Interaction volume radius: 5 \u00c5
Interaction volume height: 10 \u00c5
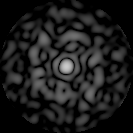
Disorder parameter: 0.7582